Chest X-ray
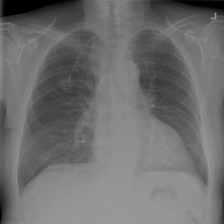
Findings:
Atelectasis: negative
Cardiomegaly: positive
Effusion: positive
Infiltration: negative
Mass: negative
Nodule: negative
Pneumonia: negative
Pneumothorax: negative
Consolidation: negative
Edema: negative
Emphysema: negative
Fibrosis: negative
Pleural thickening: negative
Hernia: negative